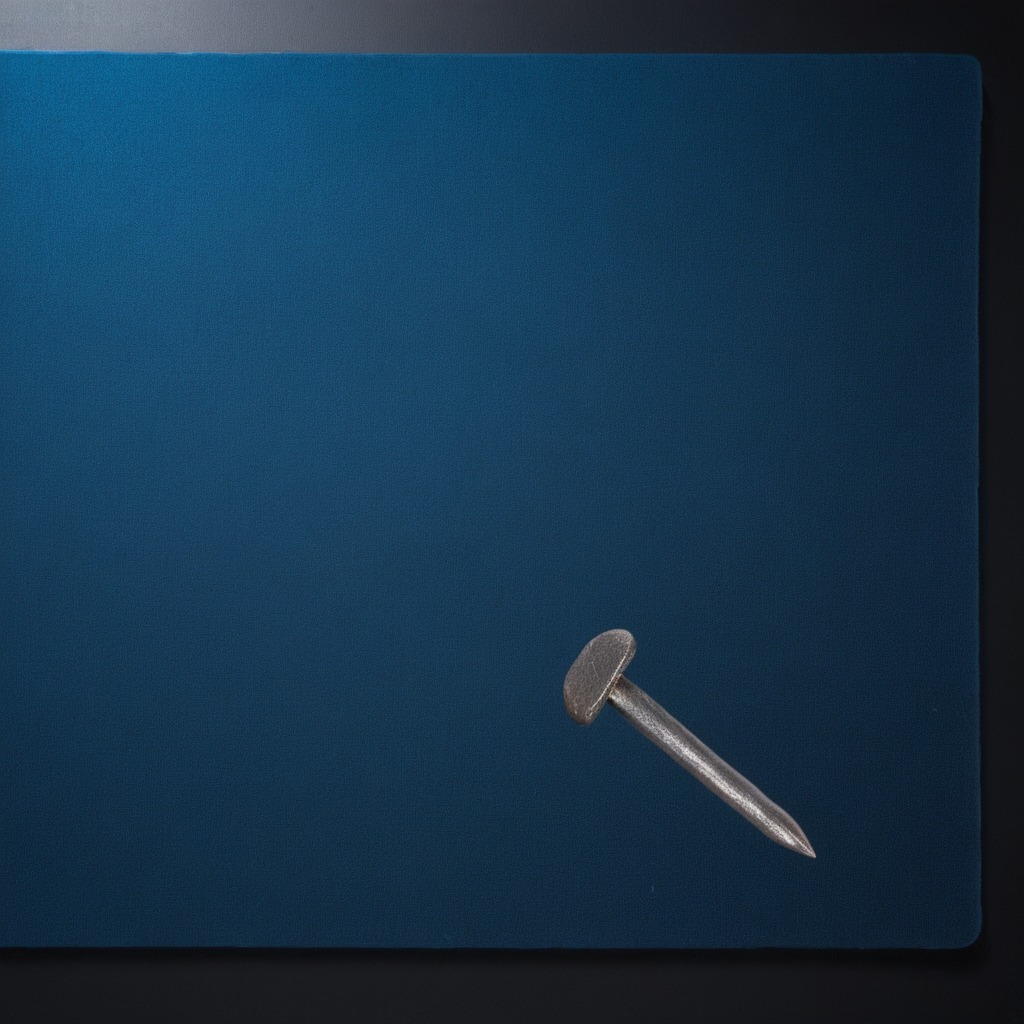
A nail is lying on the tabletop.